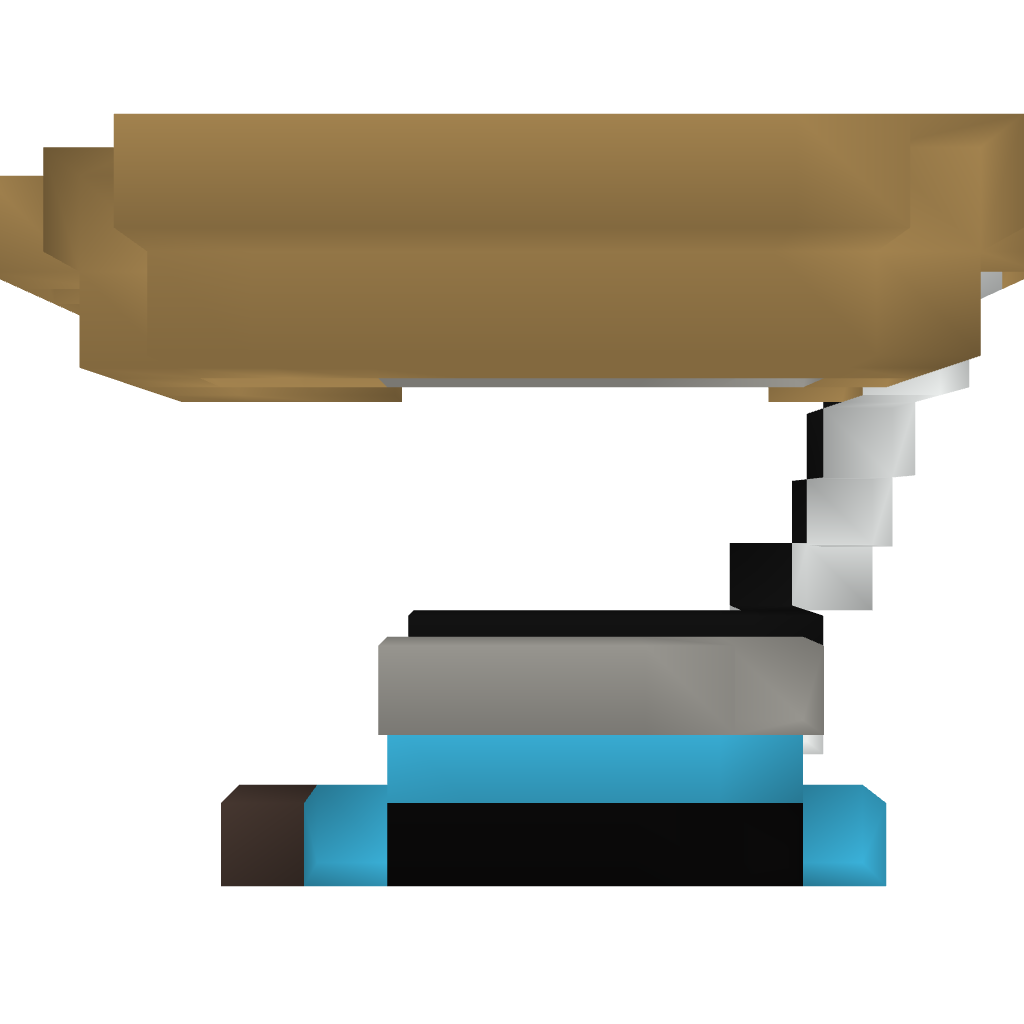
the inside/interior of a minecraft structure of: Connect 4